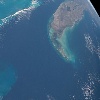
Label: water